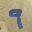
Label: 9